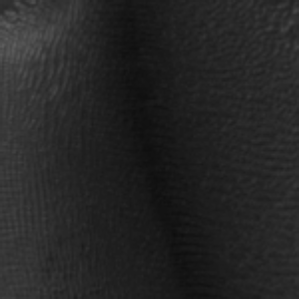
Label: frost